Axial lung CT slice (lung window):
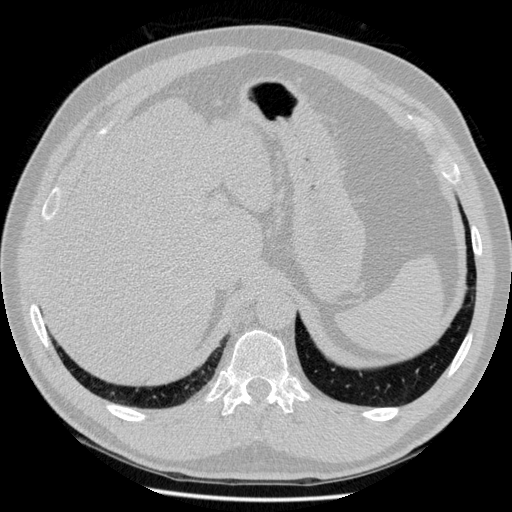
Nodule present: no